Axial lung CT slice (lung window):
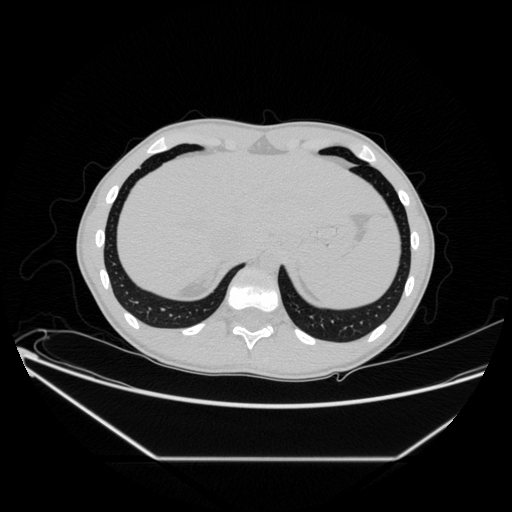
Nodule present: no